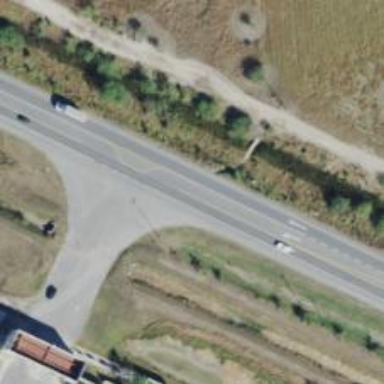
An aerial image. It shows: Trunk link highway.